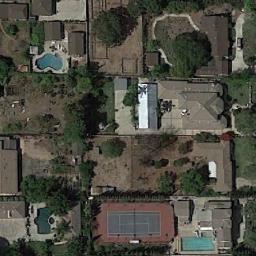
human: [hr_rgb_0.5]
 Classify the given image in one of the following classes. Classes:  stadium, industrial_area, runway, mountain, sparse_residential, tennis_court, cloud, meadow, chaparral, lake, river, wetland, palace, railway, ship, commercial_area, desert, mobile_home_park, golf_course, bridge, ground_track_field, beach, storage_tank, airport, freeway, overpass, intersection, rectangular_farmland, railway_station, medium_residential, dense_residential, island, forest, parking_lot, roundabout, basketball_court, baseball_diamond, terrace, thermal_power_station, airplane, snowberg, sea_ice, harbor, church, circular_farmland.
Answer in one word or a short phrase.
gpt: tennis_court